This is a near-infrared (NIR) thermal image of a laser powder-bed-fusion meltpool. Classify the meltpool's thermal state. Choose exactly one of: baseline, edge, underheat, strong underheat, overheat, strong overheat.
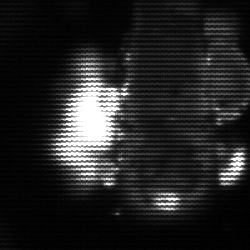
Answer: strong underheat